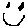
Label: smiley face